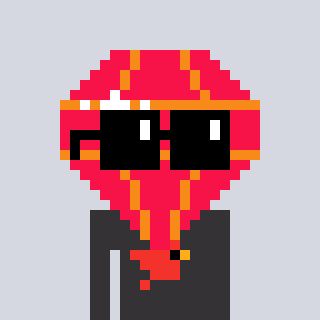
a pixel art character with square black sunglasses, a red diamond-shaped head and a grayscale-colored body on a cool background